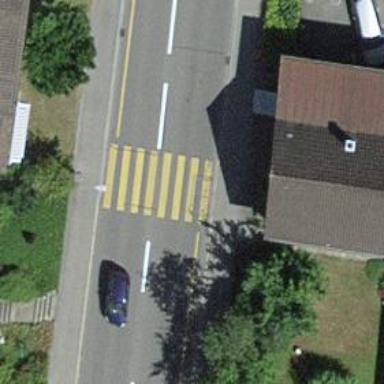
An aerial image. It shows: Marked footway crossing with zebra markings.